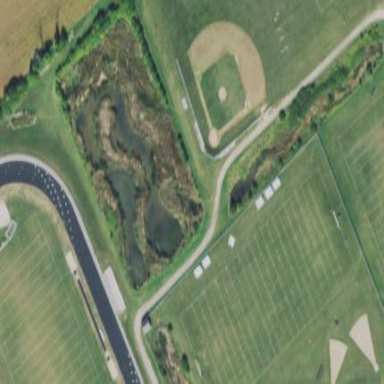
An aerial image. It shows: Softball pitch for leisure and sport activities.